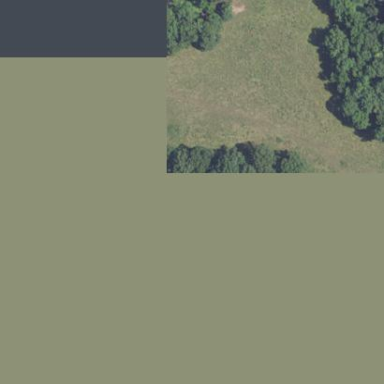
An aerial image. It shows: Beautiful meadow.